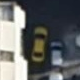
Vehicle type: Taxi